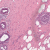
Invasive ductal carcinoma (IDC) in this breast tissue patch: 0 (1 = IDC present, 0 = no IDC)